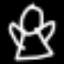
Label: angel